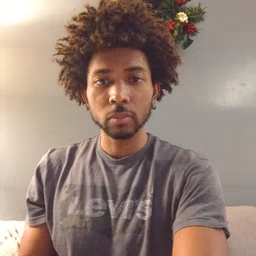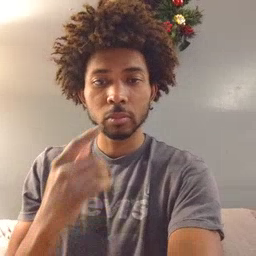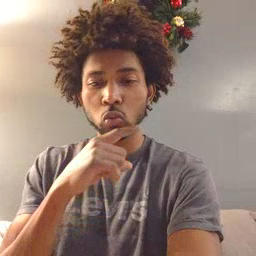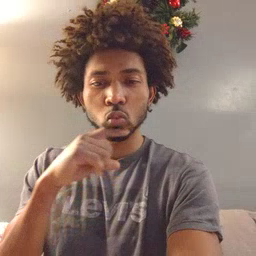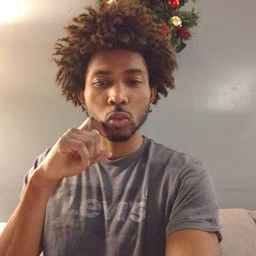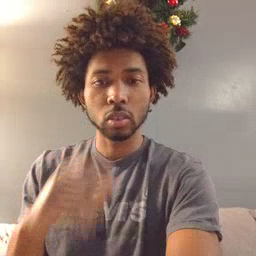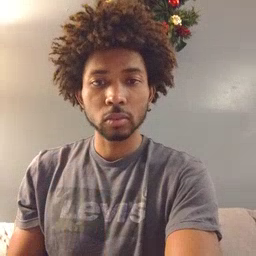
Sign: dry